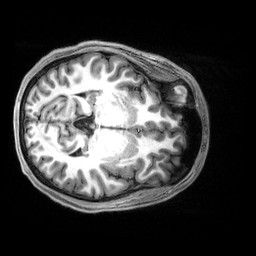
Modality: T1w
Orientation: axial
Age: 18
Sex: female
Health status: healthy
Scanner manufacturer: siemens
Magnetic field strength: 3 T
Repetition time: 2.5 s
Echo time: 0.00222 s